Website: walmart
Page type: account-selection
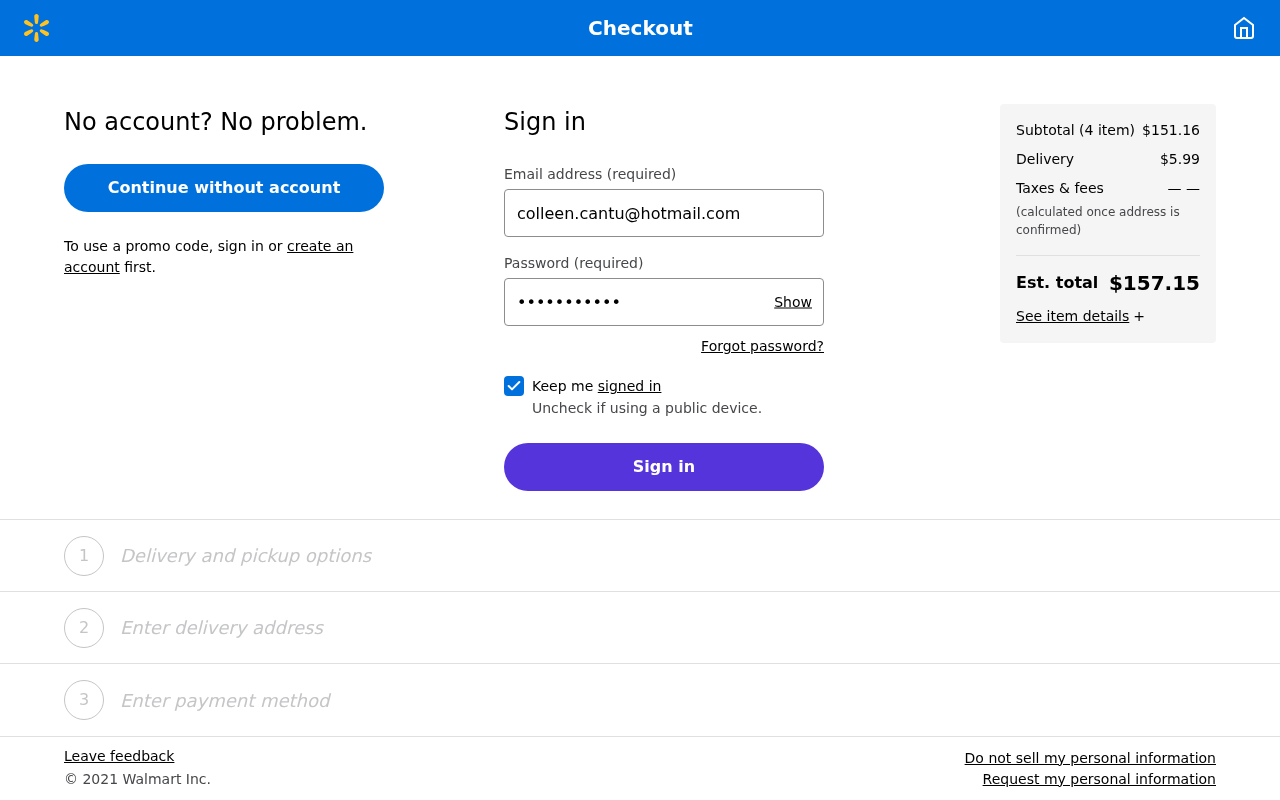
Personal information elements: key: PII_EMAIL
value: colleen.cantu@hotmail.com
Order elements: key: ORDER_NUM_ITEMS
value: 4
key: ORDER_SUBTOTAL
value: $151.16
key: ORDER_SHIPPING_COST
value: $5.99
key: ORDER_TOTAL
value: $157.15